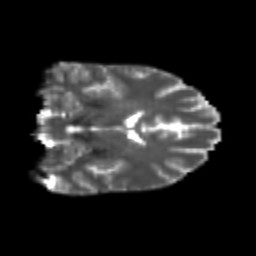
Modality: T2w
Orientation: coronal
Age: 24
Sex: female
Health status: healthy
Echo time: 0.074 s